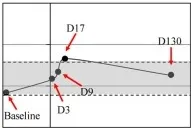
Concussion case 1: transient symptoms. X axis is days before and after concussion, with day 0 being the day of concussion. : [CD81]EAAT1+ (U/mL).
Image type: chart (chart)